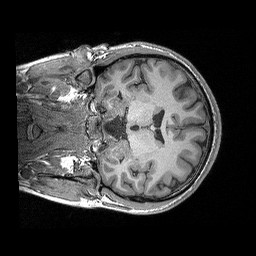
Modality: T1w
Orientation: coronal
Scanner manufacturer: siemens
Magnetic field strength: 3 T
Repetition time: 2.3 s
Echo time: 0.00298 s